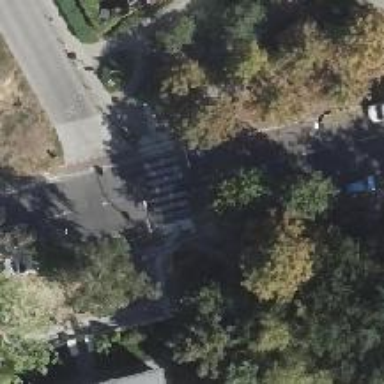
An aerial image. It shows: Unmarked crossing with zebra reference on footway.